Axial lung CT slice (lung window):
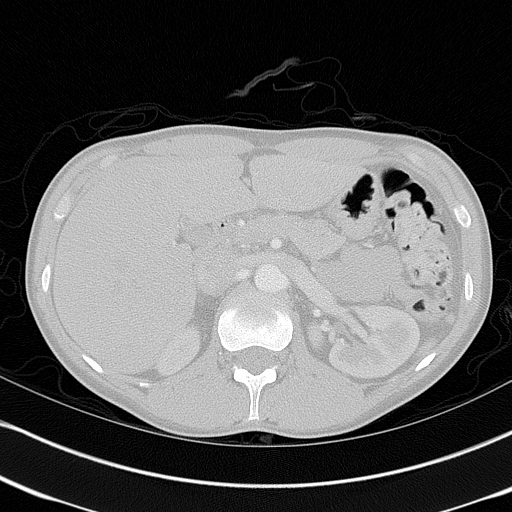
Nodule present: no